Field crop: tomato
Growth stage: 1
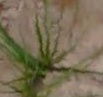
Species: cyperus